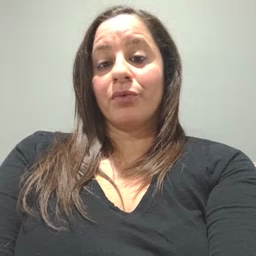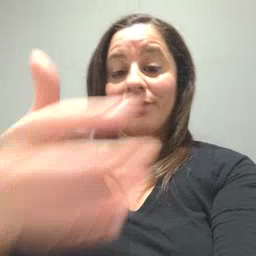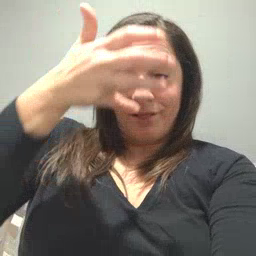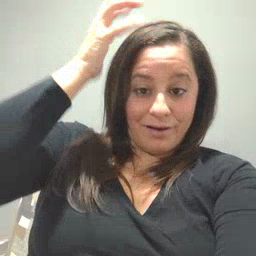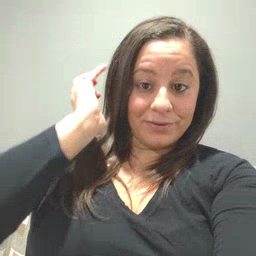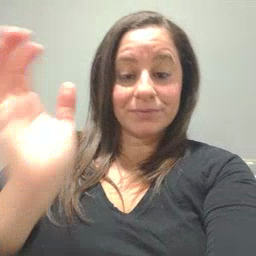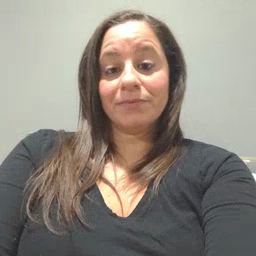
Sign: lion